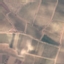
Land use / land cover: PermanentCrop